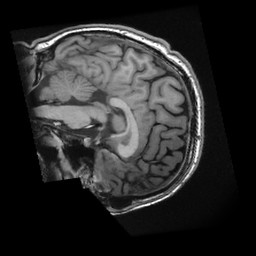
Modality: T1w
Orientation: sagittal
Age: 30
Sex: male
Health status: healthy
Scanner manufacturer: ge
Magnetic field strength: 3 T
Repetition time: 0.008392 s
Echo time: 0.003108 s